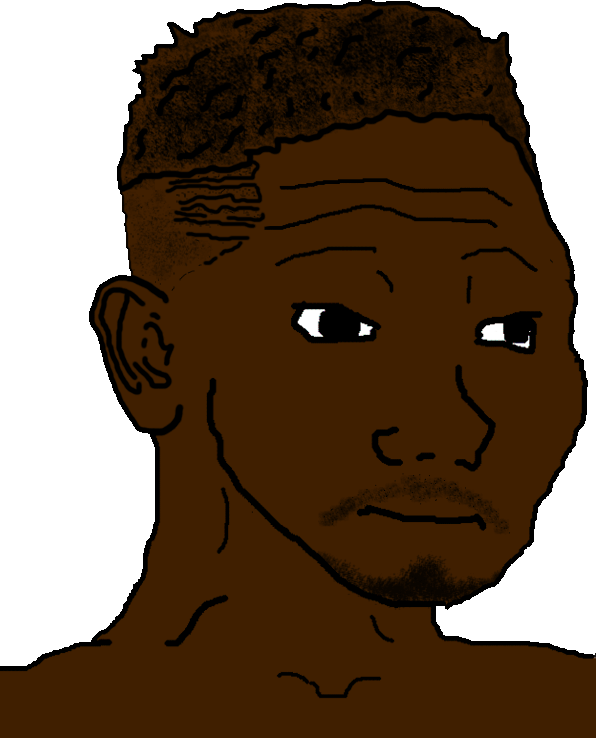
Label: 5_Blackjak